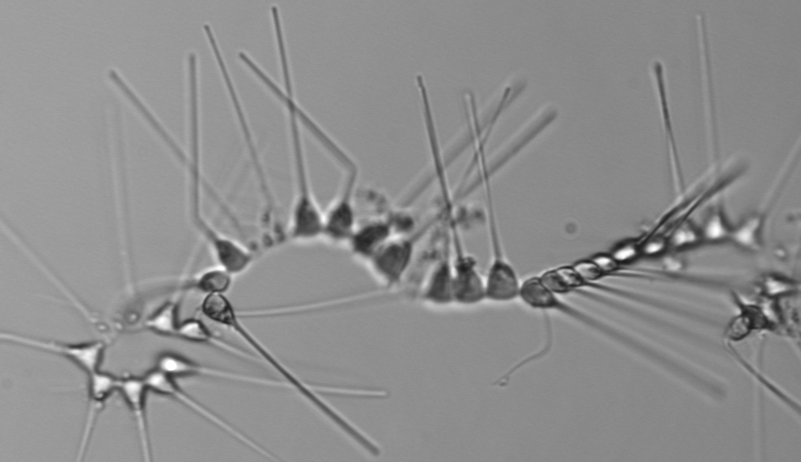
Label: Asterionellopsis_glacialis